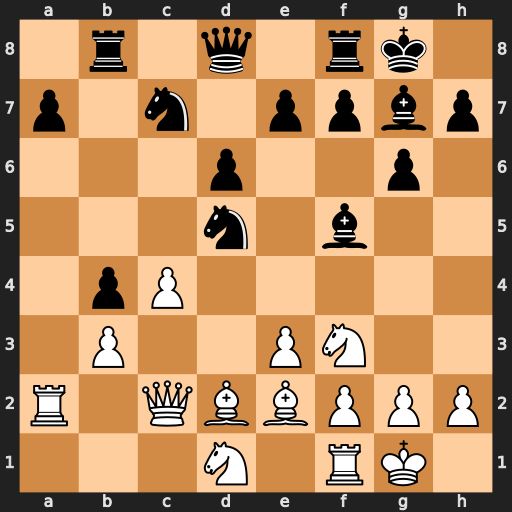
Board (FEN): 1r1q1rk1/p1n1ppbp/3p2p1/3n1b2/1pP5/1P2PN2/R1QBBPPP/3N1RK1
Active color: w
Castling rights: -
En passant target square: -
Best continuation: e4 Bxe4 Qxe4